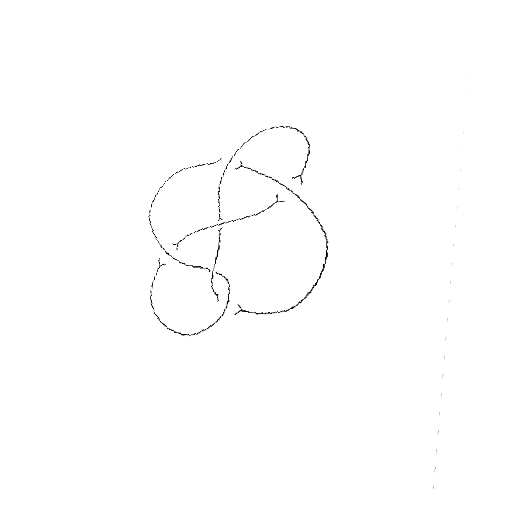
Crossing number: 6